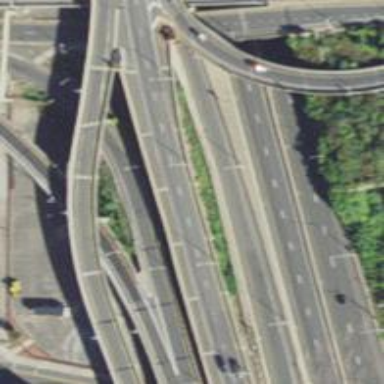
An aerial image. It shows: Motorway bridge with asphalt surface.